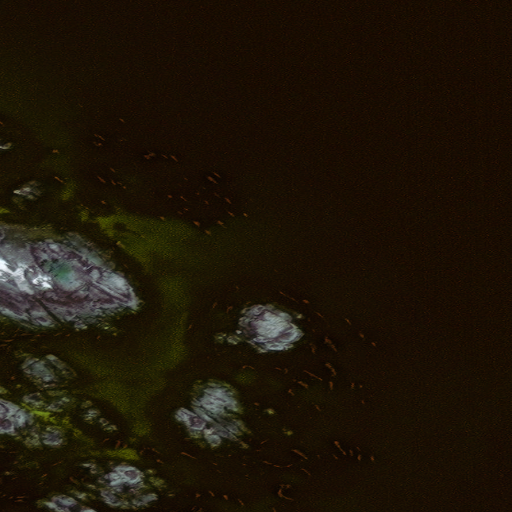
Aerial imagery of island in Alaska named Parker Group containing only unknown